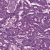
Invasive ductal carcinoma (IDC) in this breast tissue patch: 1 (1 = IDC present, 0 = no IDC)